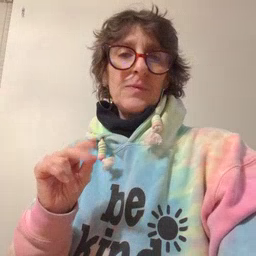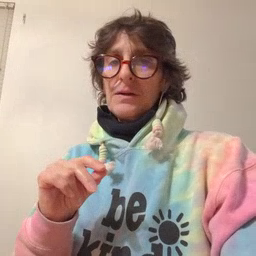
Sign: no